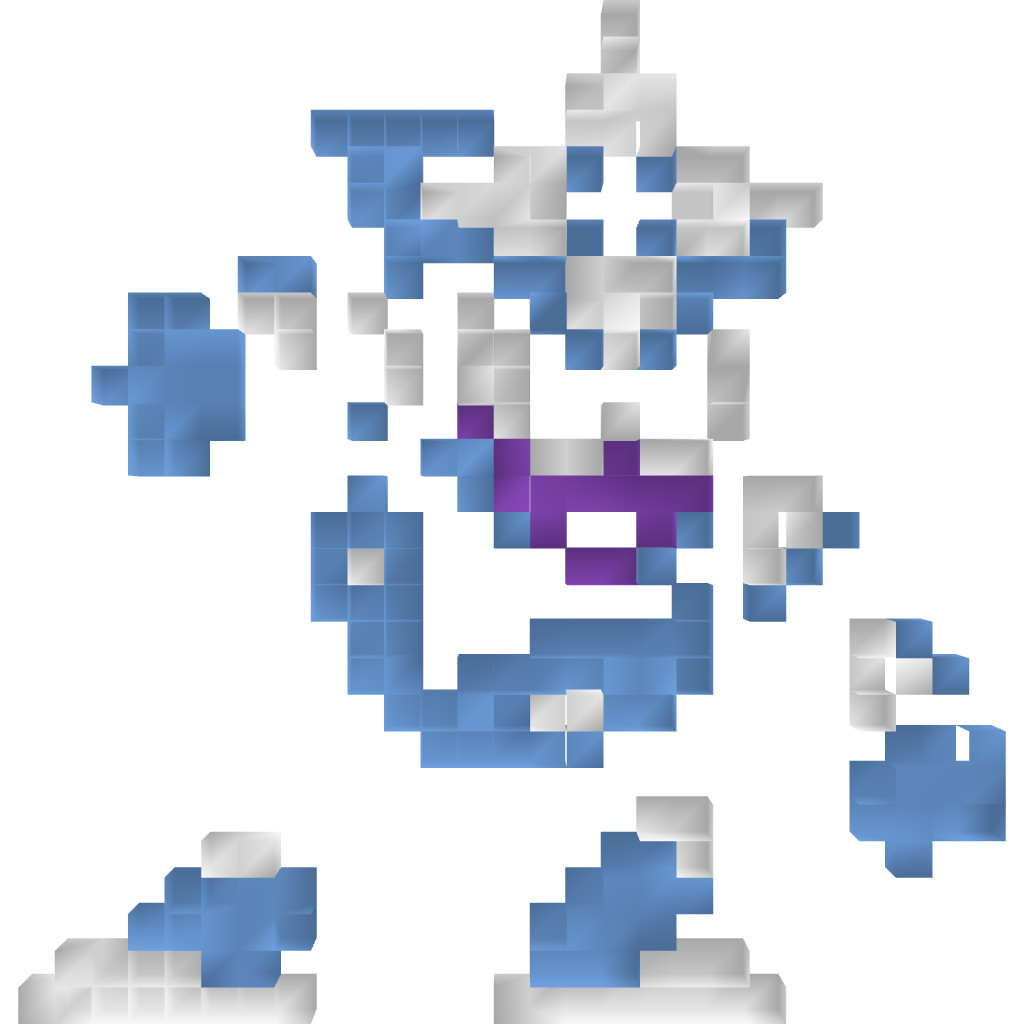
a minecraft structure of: Shadowman (ErnieCIII) bad low quality